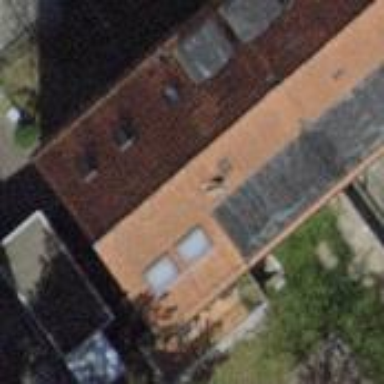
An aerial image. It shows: Gabled roof tile apartment building.